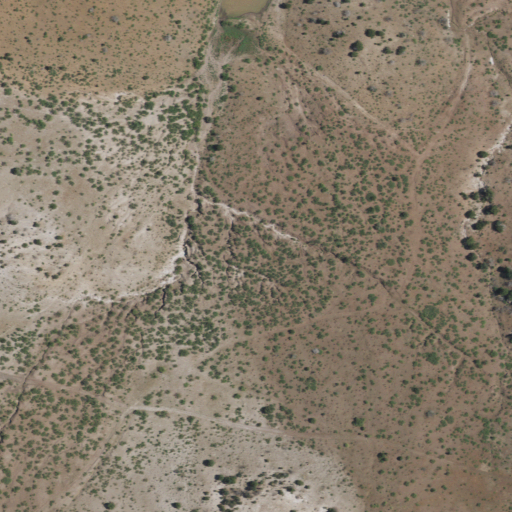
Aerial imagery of plain(s) in New Mexico named Maverick Flat containing shrub and grassland